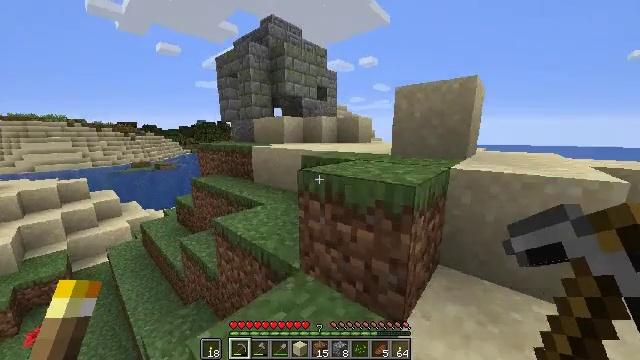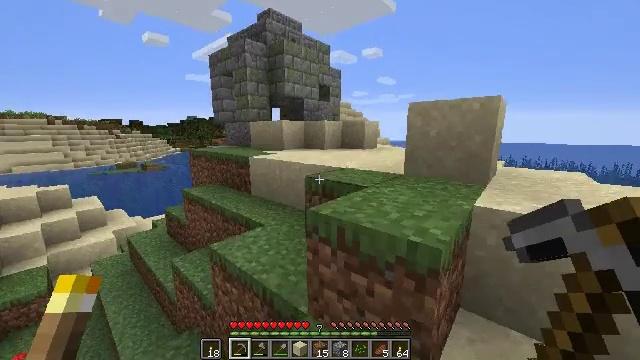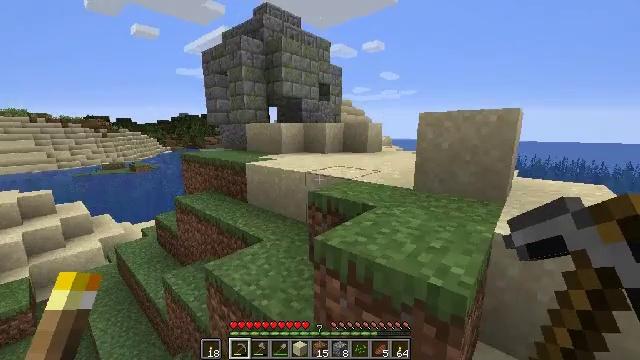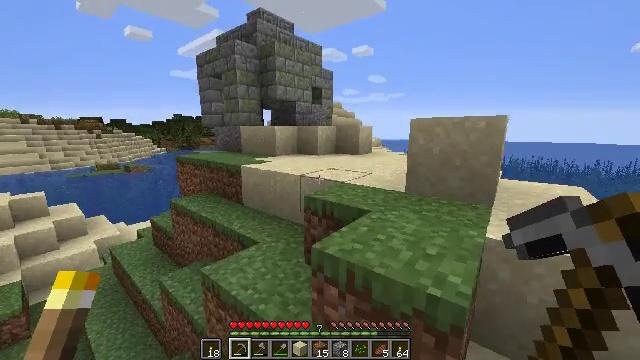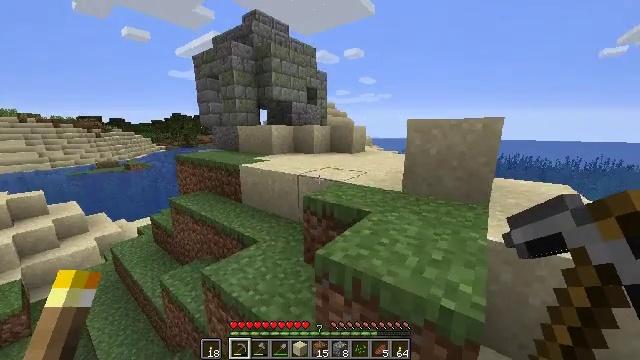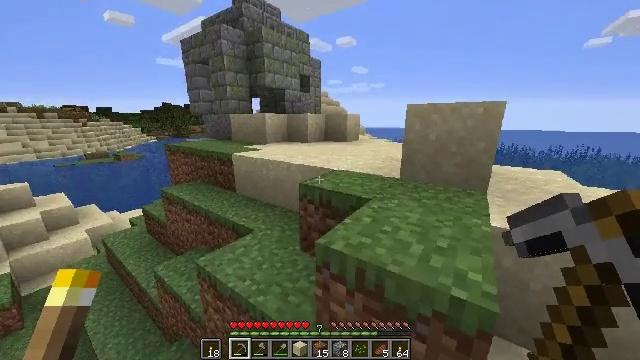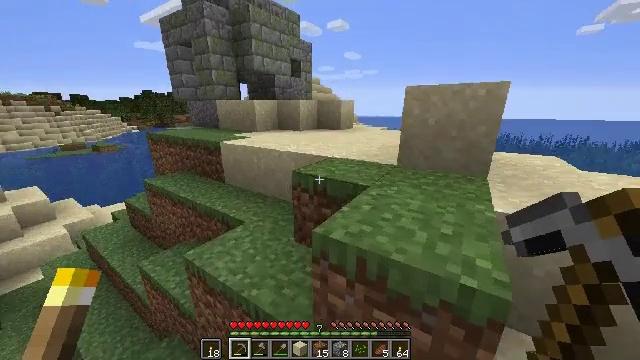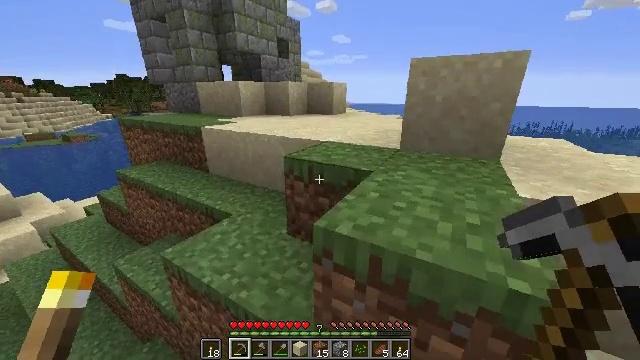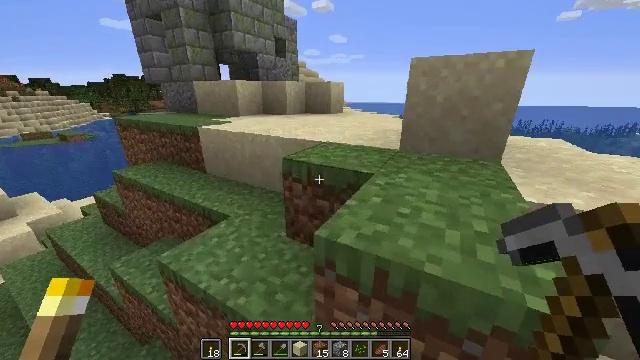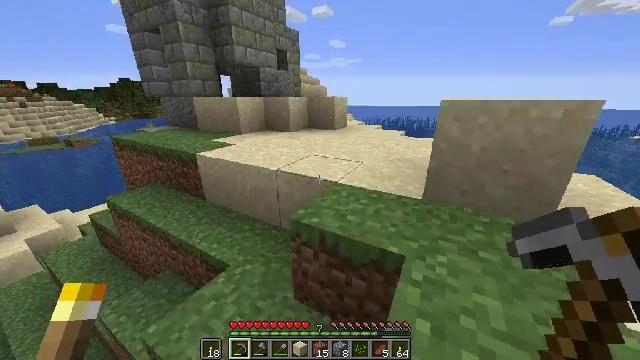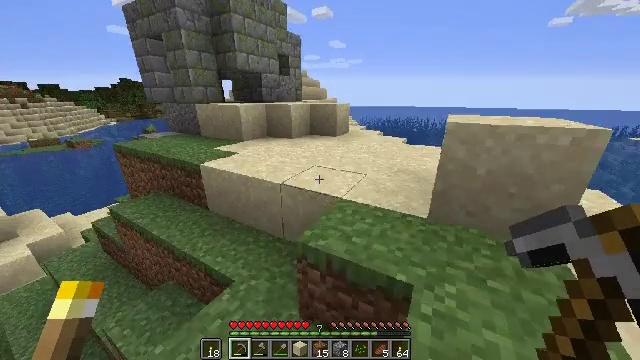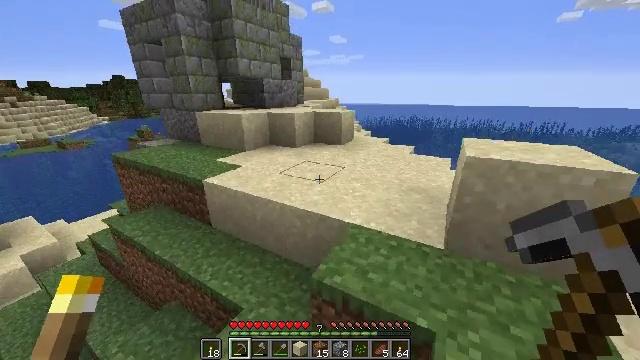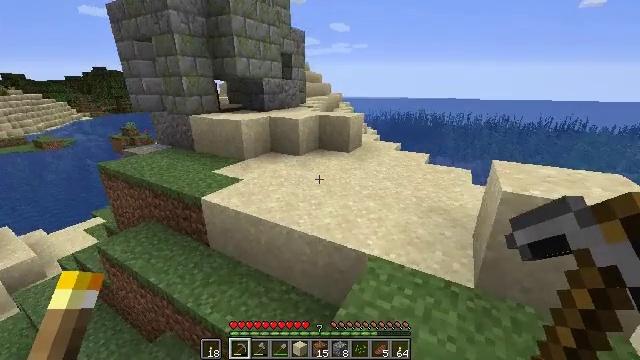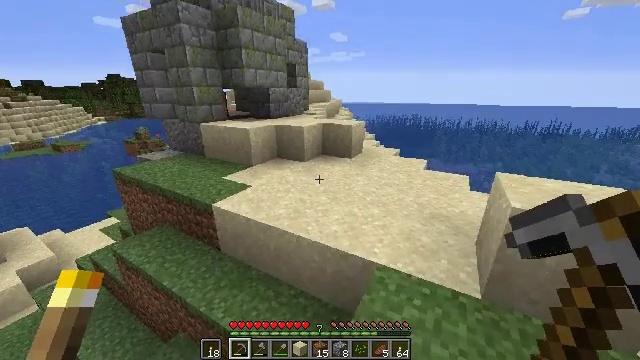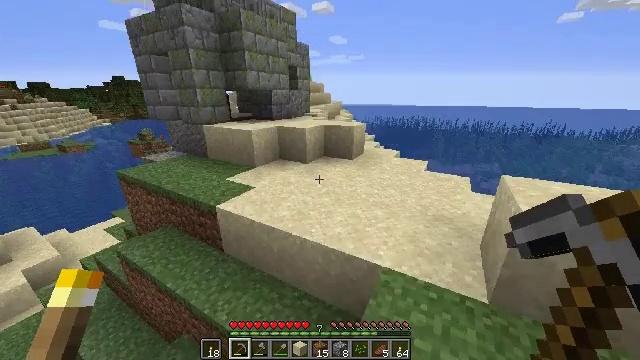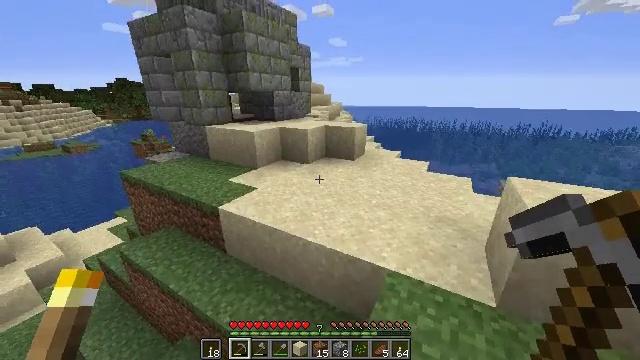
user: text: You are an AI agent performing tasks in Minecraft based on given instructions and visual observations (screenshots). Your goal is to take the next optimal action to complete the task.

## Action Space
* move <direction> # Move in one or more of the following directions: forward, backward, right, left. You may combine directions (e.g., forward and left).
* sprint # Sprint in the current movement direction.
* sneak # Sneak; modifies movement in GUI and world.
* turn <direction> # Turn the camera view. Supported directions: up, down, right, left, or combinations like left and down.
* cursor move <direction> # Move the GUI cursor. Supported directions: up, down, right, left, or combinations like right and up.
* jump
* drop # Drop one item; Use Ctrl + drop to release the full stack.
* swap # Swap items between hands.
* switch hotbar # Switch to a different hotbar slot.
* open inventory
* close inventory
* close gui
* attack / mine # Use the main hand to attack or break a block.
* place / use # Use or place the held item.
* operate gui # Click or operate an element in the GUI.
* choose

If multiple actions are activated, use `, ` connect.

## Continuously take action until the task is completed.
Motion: motion action
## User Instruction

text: Break the mossy stone bricks in a structure.
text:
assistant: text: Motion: move forward and move right, sprint, jump
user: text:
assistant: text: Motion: move forward, sprint, jump
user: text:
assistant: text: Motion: move forward, sprint, turn right, jump
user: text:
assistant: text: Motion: move forward, sprint, turn right and down, jump
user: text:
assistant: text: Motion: move forward, sprint, turn right and down, jump
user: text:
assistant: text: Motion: move forward, sprint, turn right and down, jump
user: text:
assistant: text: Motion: move forward, sprint, turn right and down, jump
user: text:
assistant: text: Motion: move forward, sprint, jump
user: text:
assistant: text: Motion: move forward, sprint, jump
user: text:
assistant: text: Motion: move forward, sprint, jump
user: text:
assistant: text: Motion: move forward, sprint, jump
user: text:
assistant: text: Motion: move forward, sprint, jump
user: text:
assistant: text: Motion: move forward, sprint, jump
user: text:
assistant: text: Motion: move forward, sprint, jump
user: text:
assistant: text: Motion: move forward, sprint, jump
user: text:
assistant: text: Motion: move forward, sprint, jump
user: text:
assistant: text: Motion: move forward, sprint, jump
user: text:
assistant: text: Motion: move forward, sprint, turn left and down, jump
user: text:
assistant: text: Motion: move forward, sprint, turn left, jump
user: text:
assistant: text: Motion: move forward, sprint, turn left, jump
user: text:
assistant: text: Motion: move forward, sprint, jump
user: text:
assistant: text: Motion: move forward, sprint, turn right, jump
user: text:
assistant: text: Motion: move forward, sprint, jump
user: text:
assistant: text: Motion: move forward, sprint, jump
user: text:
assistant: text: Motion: move forward, sprint, turn left and up, jump
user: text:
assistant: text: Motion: move forward, sprint, turn left and up, jump
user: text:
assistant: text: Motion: move forward, sprint, turn left and up, jump
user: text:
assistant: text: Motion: move forward, sprint, turn left, jump
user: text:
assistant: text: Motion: move forward, sprint, turn left, jump
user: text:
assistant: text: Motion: move forward, sprint, turn left, jump